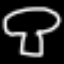
Label: mushroom